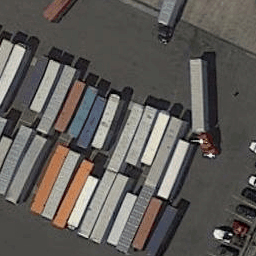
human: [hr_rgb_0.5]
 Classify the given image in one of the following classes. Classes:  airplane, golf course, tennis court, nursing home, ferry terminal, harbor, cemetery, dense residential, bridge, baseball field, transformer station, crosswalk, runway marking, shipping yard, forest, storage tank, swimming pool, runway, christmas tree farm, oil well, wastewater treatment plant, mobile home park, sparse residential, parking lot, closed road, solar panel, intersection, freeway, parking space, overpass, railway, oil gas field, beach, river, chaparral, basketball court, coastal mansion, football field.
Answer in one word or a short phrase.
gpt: shipping yard